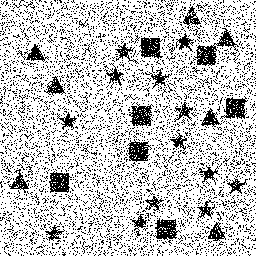
Squares: 7
Triangles: 7
Stars: 13
Total shapes: 27